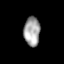
Tissue: lung
Cell type: Endothelial cells
Senescence score: 0.5606
Nuclear area (px): 467
Mean DAPI intensity: 161.632